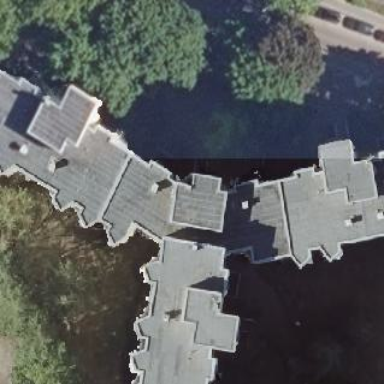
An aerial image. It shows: Apartment building with flat roof.